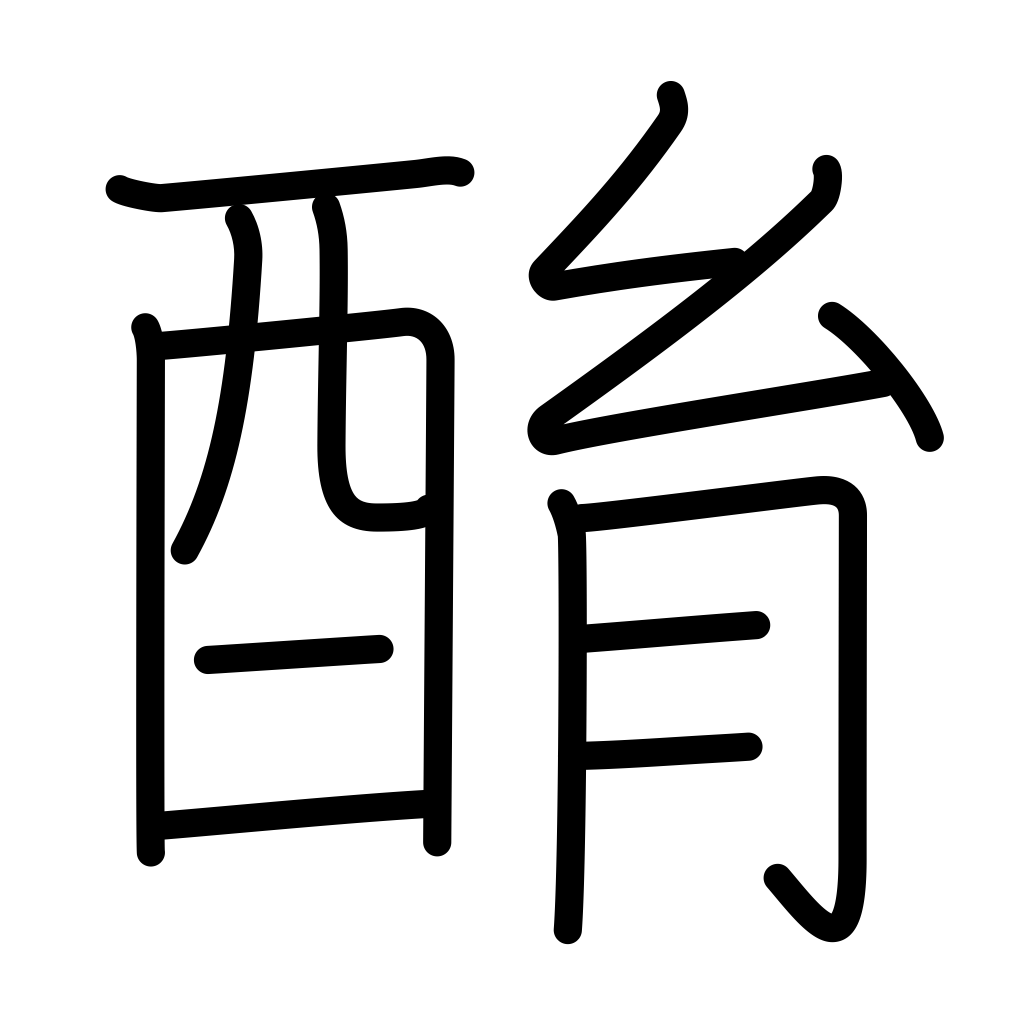
Meaning: drunken babbling, offer